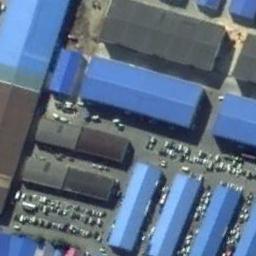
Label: industrial_area